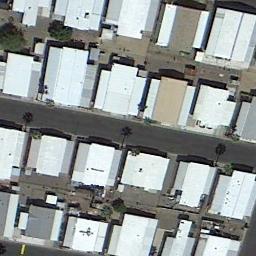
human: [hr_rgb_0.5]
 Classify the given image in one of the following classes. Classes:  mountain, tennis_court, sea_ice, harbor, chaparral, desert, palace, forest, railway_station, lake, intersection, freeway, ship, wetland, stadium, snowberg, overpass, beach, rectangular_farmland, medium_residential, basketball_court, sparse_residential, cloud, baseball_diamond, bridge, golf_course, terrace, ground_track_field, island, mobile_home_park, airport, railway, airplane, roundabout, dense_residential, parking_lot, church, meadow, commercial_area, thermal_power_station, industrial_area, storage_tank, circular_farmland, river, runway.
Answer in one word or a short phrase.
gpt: mobile_home_park